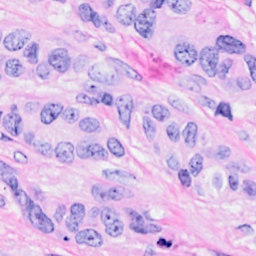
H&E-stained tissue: Breast